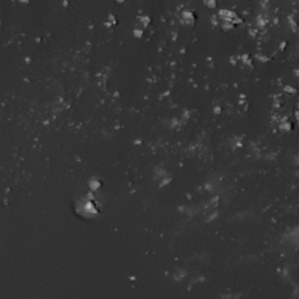
Label: non_frost